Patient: sex M, age 57
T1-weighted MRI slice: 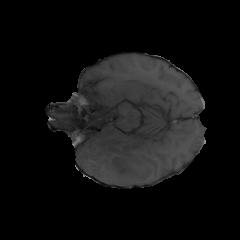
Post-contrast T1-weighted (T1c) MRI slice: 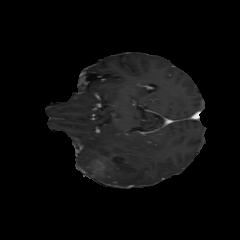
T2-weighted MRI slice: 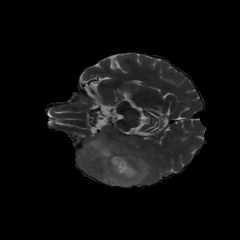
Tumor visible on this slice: yes
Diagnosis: Glioblastoma, IDH-wildtype
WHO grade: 4